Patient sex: M
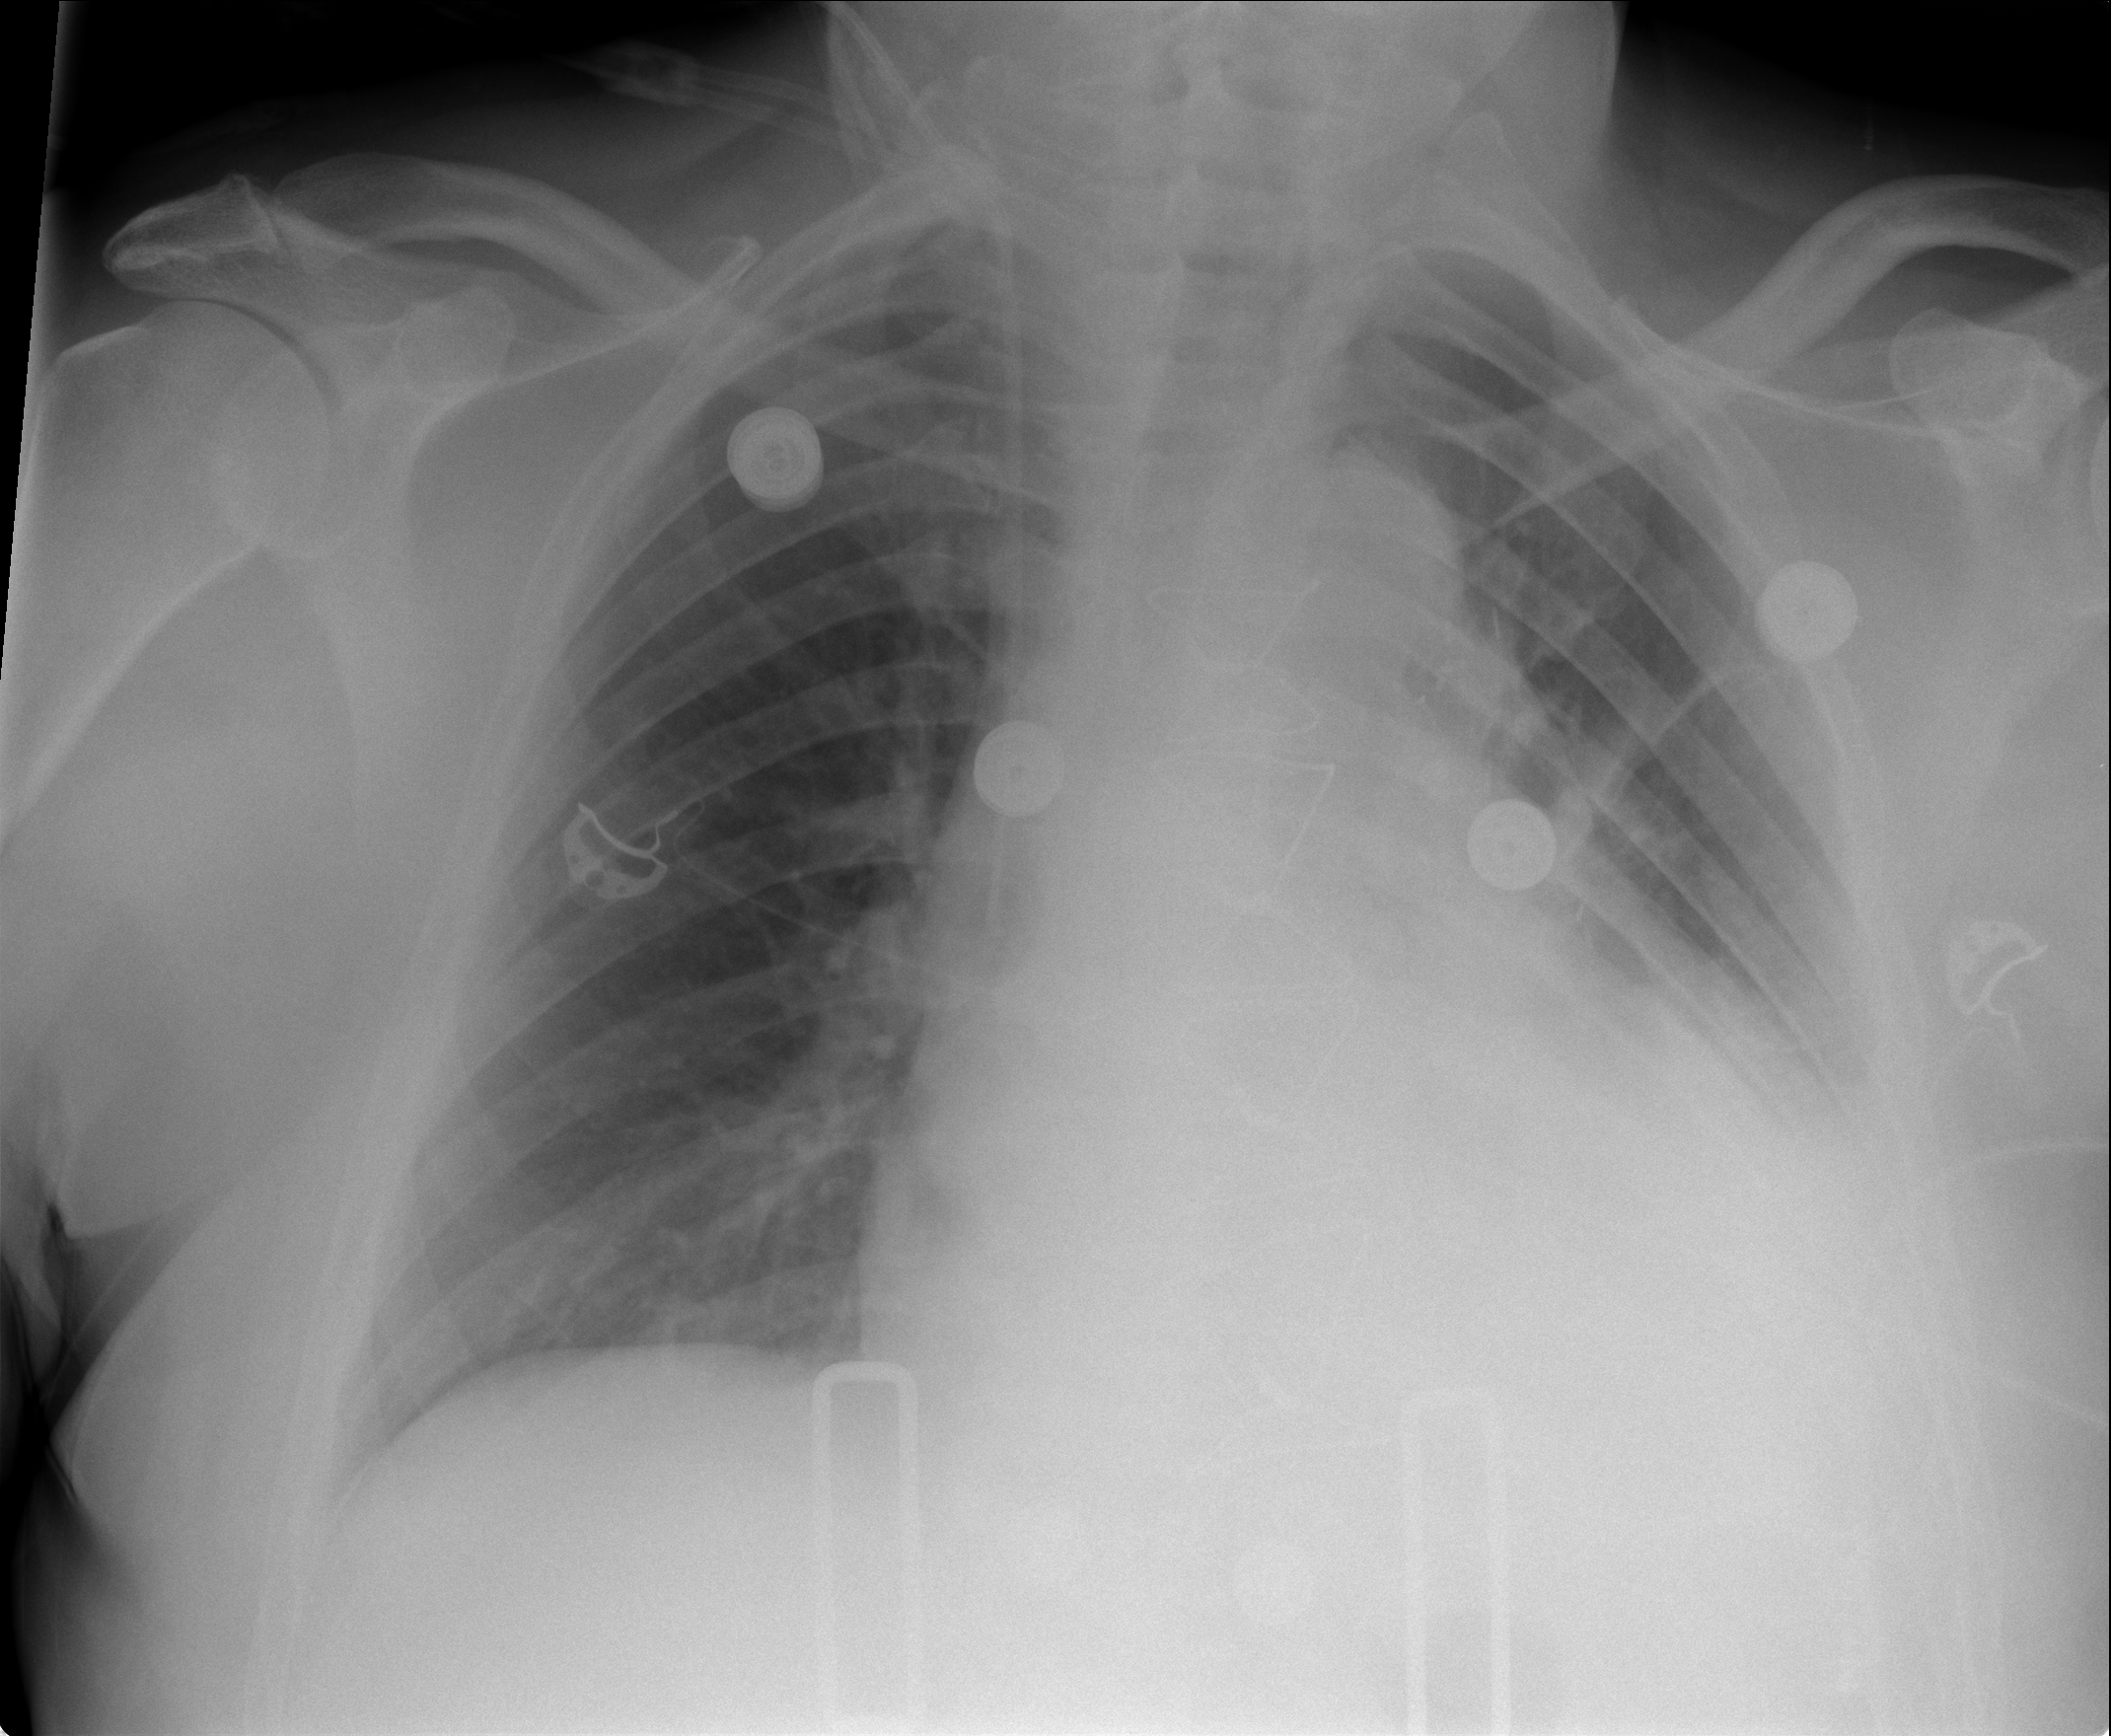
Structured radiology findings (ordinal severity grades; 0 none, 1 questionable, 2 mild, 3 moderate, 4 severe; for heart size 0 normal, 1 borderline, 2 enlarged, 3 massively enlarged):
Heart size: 2
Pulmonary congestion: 2
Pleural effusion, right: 0
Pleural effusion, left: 2
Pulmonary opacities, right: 0
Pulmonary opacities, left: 2
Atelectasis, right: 0
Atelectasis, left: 3